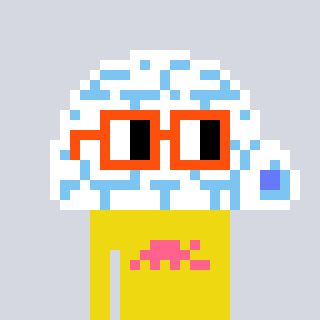
a pixel art character with square orange glasses, a igloo-shaped head and a yellow-colored body on a cool background